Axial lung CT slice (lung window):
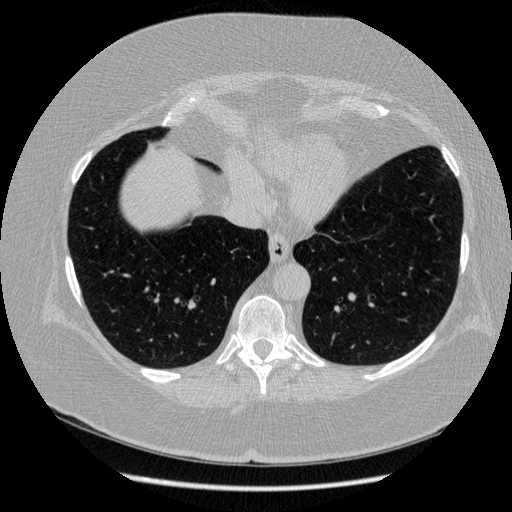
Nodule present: no